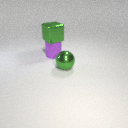
large green metal cube above large purple rubber cylinder